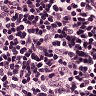
Metastatic tissue present: no